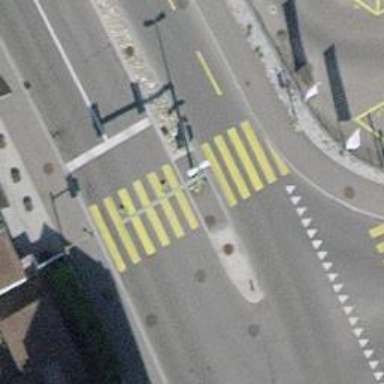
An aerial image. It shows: Zebra crossing with traffic signals.